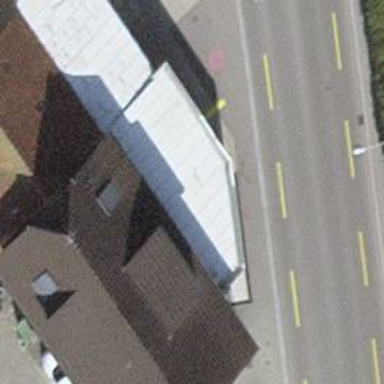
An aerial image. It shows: Fuel station.